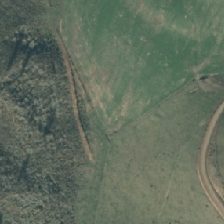
Land cover: low_producing_grassland